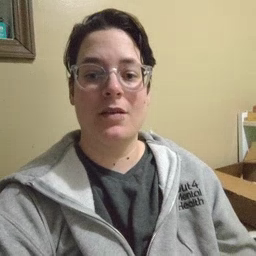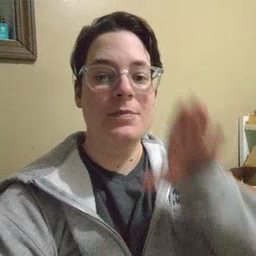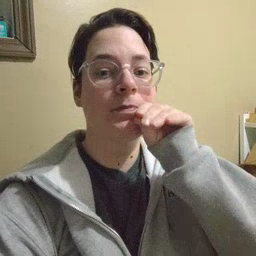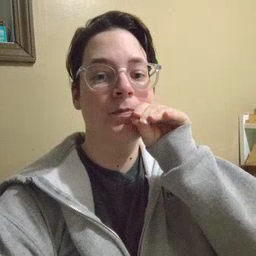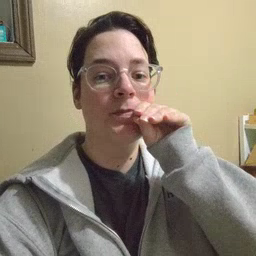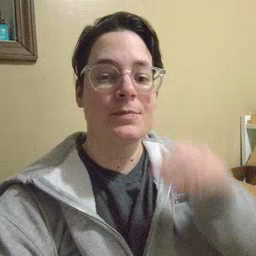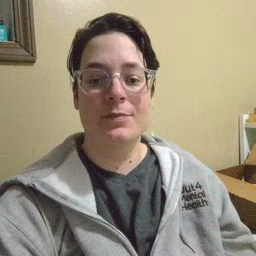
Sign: goose